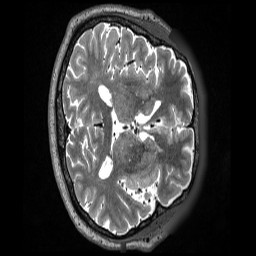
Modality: T2w
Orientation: axial
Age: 69
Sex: female